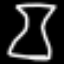
Label: hourglass